Question: I am having a problem in the simple webpage I've been working for. After I uploaded it in the network,some of the files are visible like this
I hope someone can help me with my problem.
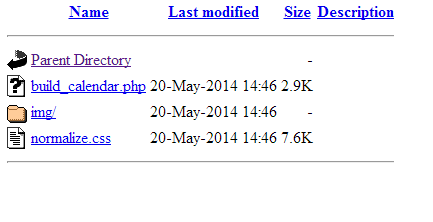
Answer: Just place an .htaccess file in your root web directory with this information:
'''
Options -Indexes
'''
This will prevent the contents of your directory from being listed. You can also place a blank index.html file in there and that would show a blank page when someone attempted to open up that directory.